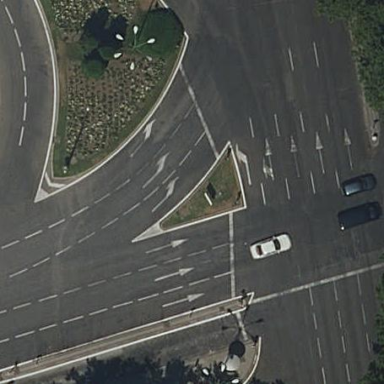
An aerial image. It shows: Grass-covered traffic island.